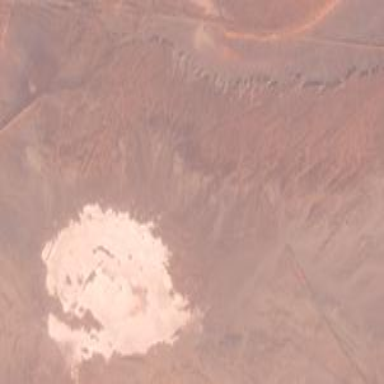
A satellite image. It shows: Salt desert.